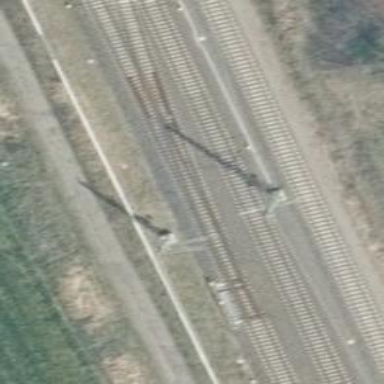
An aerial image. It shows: Railway milestone with catenary mast.